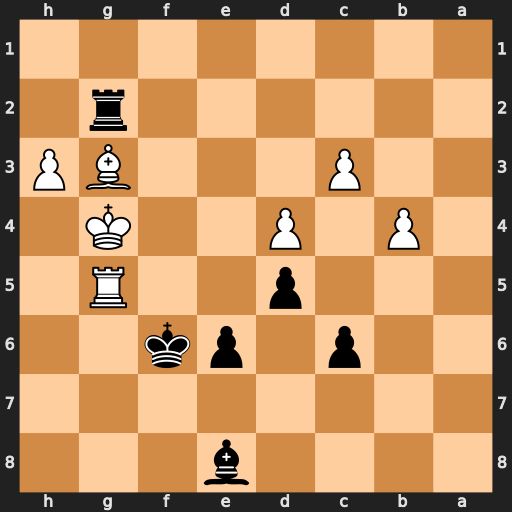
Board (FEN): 4b3/8/2p1pk2/3p2R1/1P1P2K1/2P3BP/6r1/8
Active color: b
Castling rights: -
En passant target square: -
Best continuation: Rxg3+ Kxg3 Kxg5